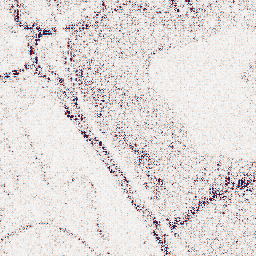
Category: wavelet
Decomposition family: wavelet_dwt
Decomposition parameters: wavelet: coif2
level: 1
Upsampling method: bspline
Upsampling parameters: scale: 2
Upsampling scale: 2